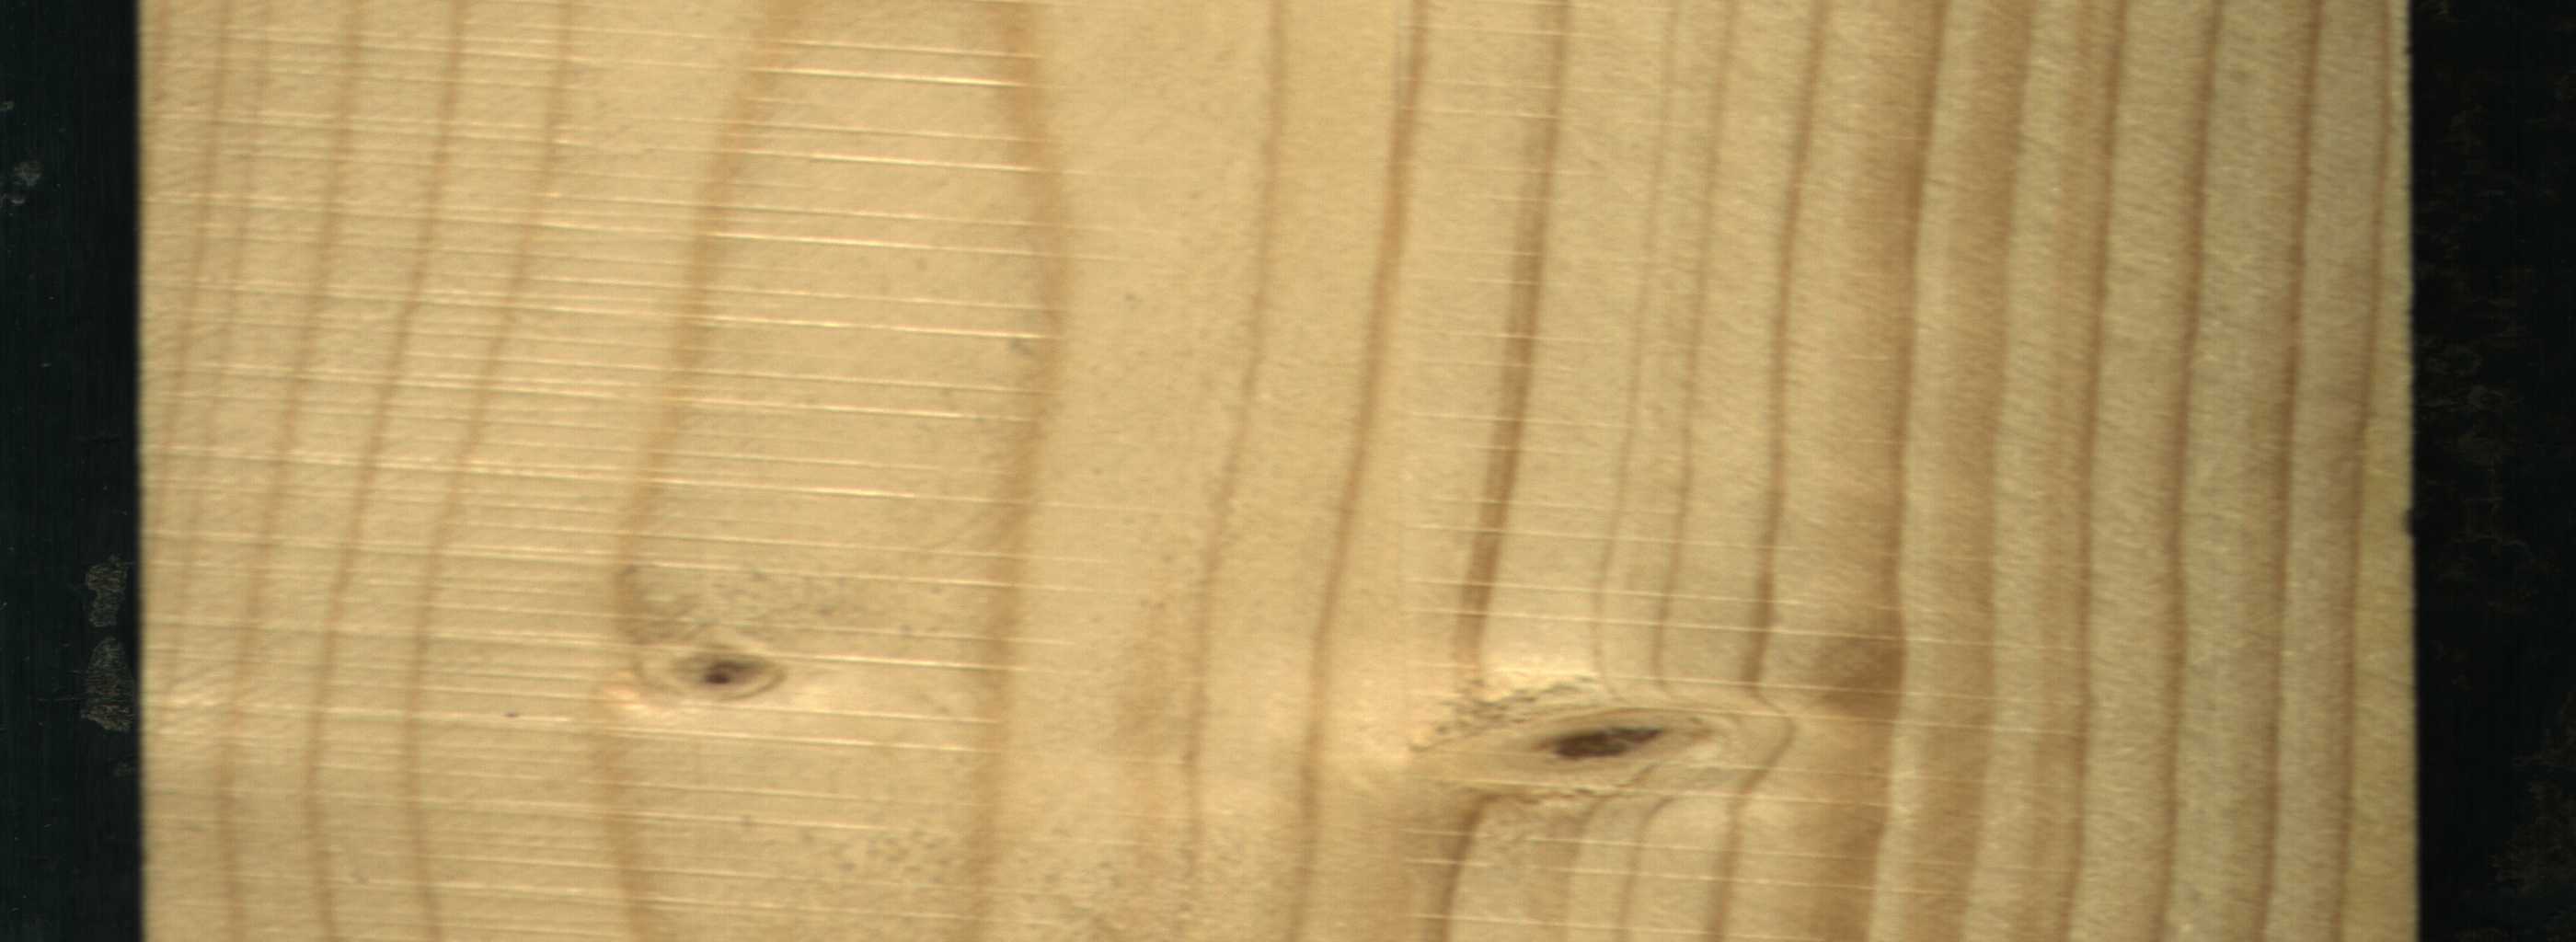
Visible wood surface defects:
Live_Knot
Live_Knot